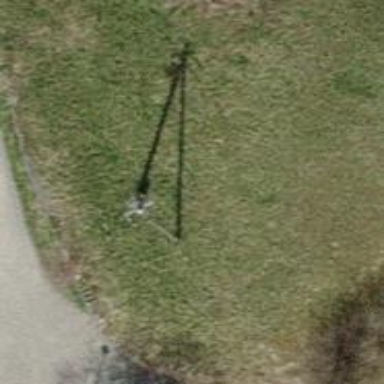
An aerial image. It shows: Power pole.